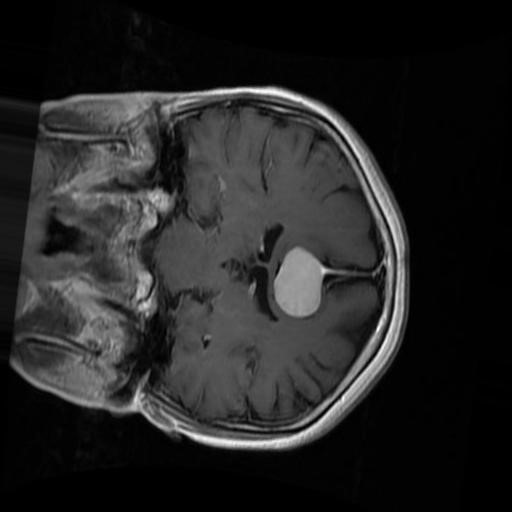
Label: brain_menin